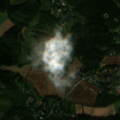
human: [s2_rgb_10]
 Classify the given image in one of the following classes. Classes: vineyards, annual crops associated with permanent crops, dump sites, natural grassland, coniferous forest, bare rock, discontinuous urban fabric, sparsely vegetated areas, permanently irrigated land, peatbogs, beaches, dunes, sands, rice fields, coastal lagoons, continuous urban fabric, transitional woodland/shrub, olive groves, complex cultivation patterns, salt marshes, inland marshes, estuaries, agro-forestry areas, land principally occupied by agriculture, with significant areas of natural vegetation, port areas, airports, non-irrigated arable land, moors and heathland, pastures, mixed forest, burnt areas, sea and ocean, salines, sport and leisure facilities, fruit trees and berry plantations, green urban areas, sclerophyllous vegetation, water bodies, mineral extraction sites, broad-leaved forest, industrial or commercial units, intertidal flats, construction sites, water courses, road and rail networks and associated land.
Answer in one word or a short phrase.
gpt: discontinuous urban fabric, non-irrigated arable land, coniferous forest, mixed forest